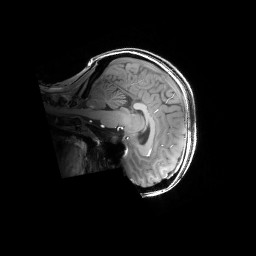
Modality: T1w
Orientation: sagittal
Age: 24
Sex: female
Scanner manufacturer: siemens
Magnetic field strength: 6.98 T
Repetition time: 2.37 s
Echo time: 0.00231 s